Field crop: maize
Growth stage: 2
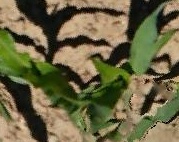
Species: maize